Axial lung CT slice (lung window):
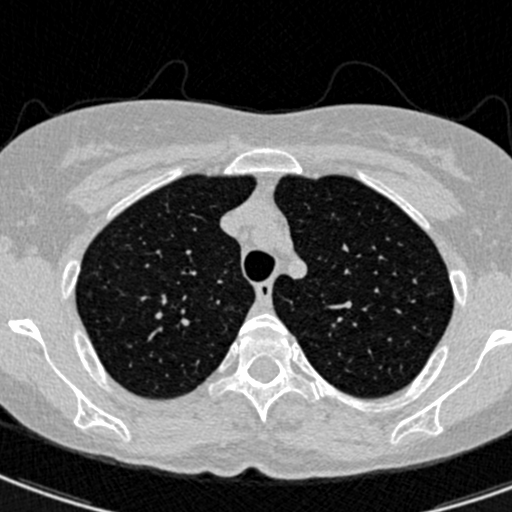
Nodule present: no